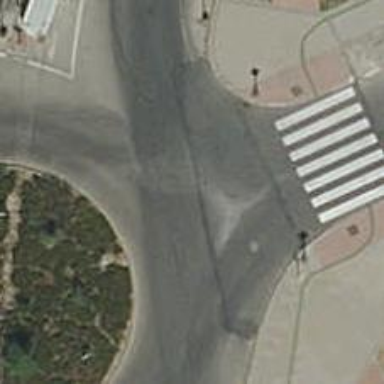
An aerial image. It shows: Residential road that intersects with roundabout.